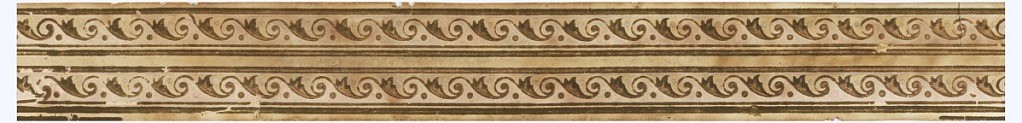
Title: Border
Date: ca. 1860
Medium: Block printed
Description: Tan bands of advancing wave motif on cream field.